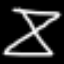
Label: hourglass